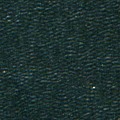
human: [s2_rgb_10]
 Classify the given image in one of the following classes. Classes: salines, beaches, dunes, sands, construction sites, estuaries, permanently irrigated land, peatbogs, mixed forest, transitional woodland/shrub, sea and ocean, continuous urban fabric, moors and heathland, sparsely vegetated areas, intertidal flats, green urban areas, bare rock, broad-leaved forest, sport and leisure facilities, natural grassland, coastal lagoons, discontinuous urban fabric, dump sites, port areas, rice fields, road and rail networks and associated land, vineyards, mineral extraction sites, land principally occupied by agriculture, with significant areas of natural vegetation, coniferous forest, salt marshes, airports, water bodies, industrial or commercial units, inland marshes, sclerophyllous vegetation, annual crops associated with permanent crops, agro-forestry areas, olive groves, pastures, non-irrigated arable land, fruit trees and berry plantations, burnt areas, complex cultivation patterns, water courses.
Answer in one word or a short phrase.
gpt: sea and ocean